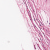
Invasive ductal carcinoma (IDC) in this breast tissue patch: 0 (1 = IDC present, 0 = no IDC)